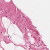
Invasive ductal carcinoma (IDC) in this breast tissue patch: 0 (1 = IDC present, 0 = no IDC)